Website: bh-photo
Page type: address-validator
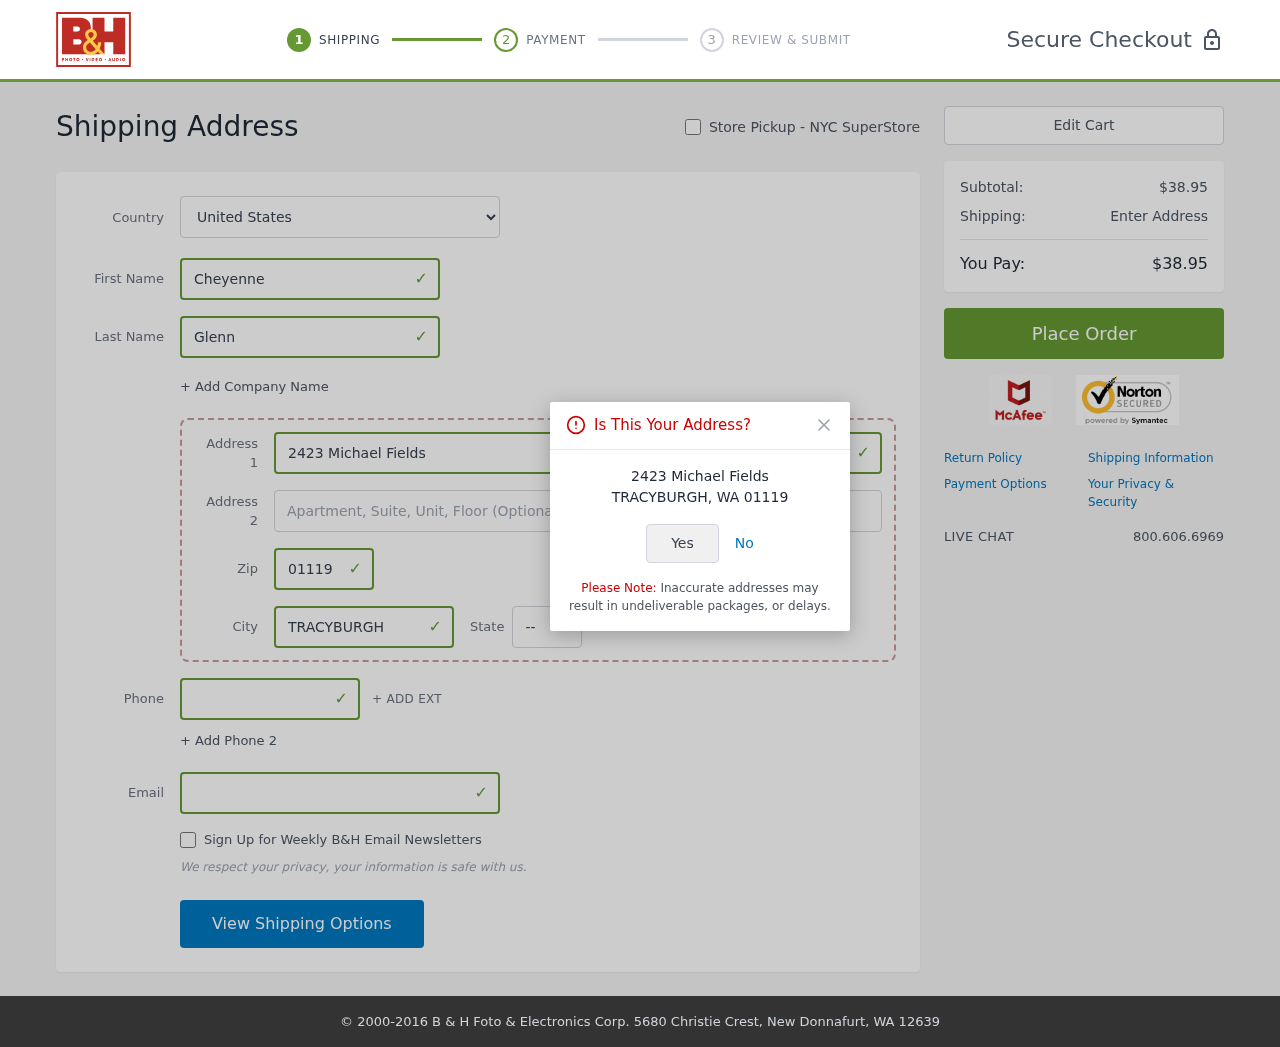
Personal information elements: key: PII_CITY
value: Tracyburgh
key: PII_COUNTRY
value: United States
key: PII_EMAIL
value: cheyenne_glenn@hotmail.com
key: PII_FIRSTNAME
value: Cheyenne
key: PII_LASTNAME
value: Glenn
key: PII_PHONE
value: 9333587332
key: PII_POSTCODE
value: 01119
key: PII_STATE_ABBR
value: WA
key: PII_STREET
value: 2423 Michael Fields
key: PII_CITY_CONFIRM
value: TRACYBURGH
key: PII_POSTCODE_FULL
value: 01119
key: PII_POSTCODE_NUMERIC
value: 1119
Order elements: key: ORDER_SUBTOTAL
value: $38.95
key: ORDER_TOTAL
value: $38.95